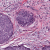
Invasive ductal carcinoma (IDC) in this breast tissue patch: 0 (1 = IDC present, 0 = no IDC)